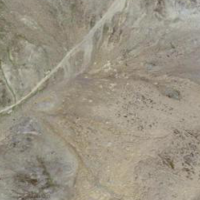
EUNIS habitat code: 31
Species observed at this site:
Androsace alpina